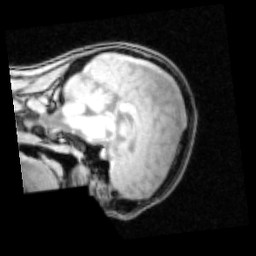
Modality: PDw
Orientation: sagittal
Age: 24
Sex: male
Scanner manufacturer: siemens
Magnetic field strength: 3 T
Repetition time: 0.25 s
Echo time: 0.00103 s